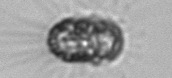
Label: Corethron_hystrix